Field crop: maize
Growth stage: 2
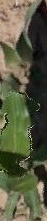
Species: maize